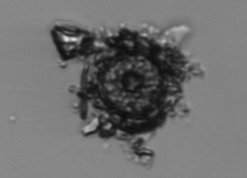
Label: Thalassiosira_TAG_external_detritus